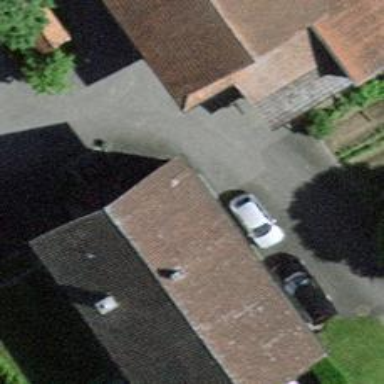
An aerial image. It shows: Driveway.